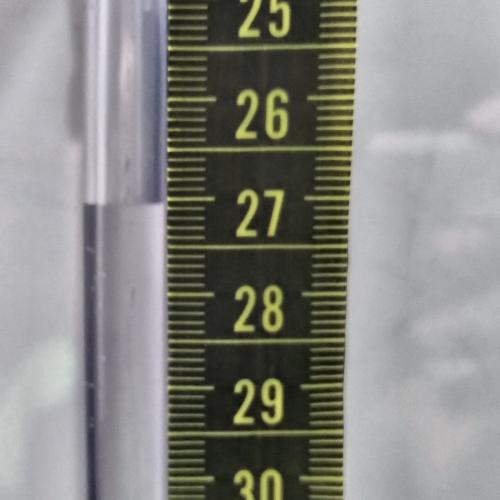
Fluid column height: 27.0 cm